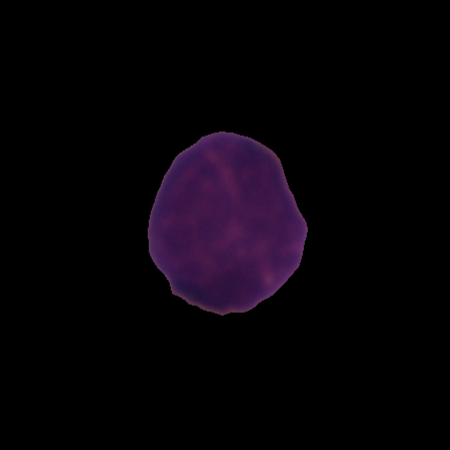
Label: healthy